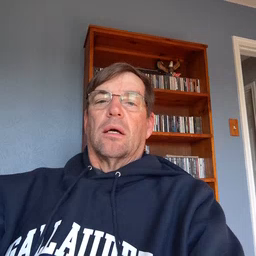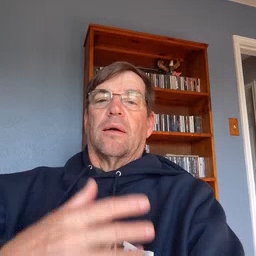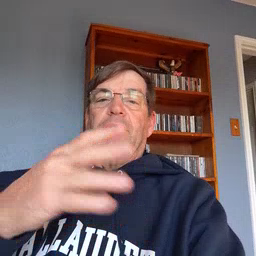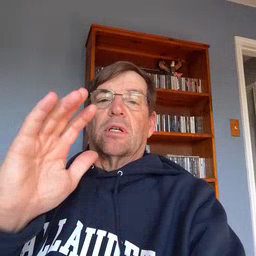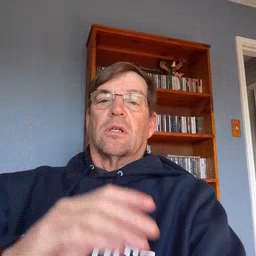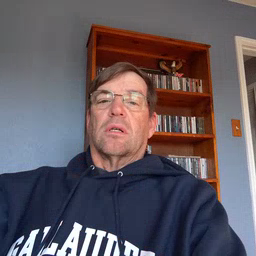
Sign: finish